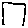
Label: square